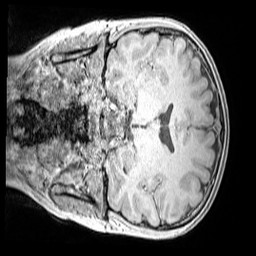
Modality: MP2RAGE
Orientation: coronal
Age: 13
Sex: male
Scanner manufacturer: siemens
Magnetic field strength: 3 T
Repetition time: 4 s
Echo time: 0.00299 s